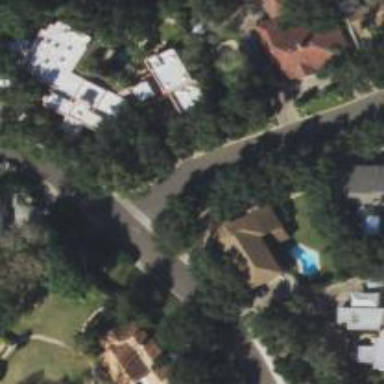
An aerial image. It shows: Residential road lined with residential properties on both sides.